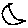
Label: moon